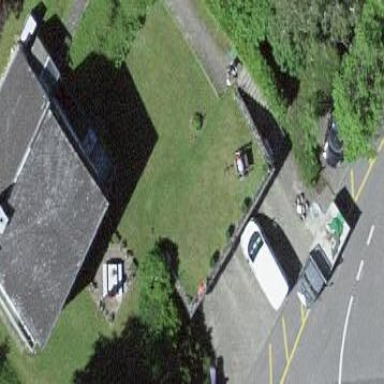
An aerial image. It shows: Garage.